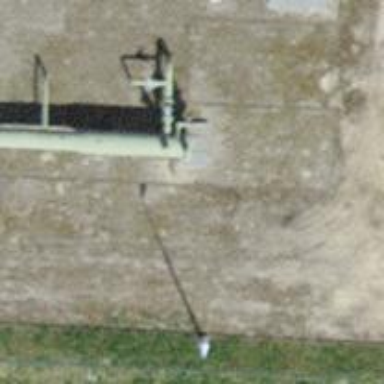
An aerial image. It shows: Pipeline structure.